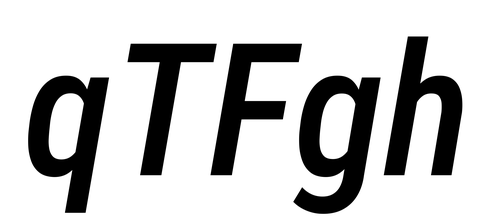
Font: Roboto-Italic_Condensed_Medium_Italic